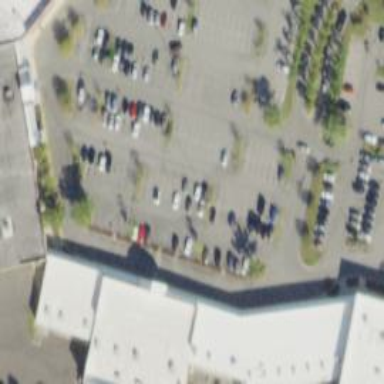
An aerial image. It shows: Mall building.